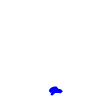
Particle: electron